Interaction volume radius: 10 \u00c5
Interaction volume height: 10 \u00c5
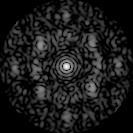
Disorder parameter: 0.6289